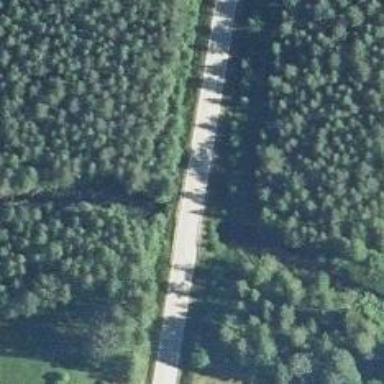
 passing over bridge designated as connection path."